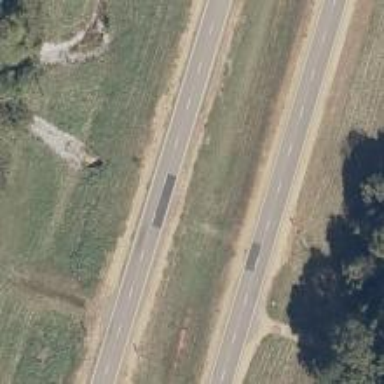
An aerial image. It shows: Primary highway with dual carriageway surfaced with asphalt.